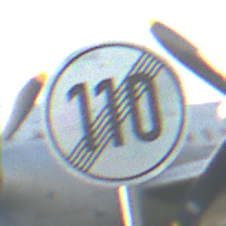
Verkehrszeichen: EndeGeschwindigkeit110
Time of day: SunriseSunset
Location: Outdoor (Special)
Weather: Clear
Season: NotSpecified
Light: Natural